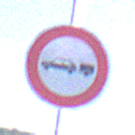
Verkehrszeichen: VerbotPersonenkraftwagenMitAnhaenger
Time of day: MorningAfternoon
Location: Outdoor (RoadRail)
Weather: PartlyCloudy
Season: NotSpecified
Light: Natural